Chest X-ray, PA view. Patient: 49 years old, sex M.
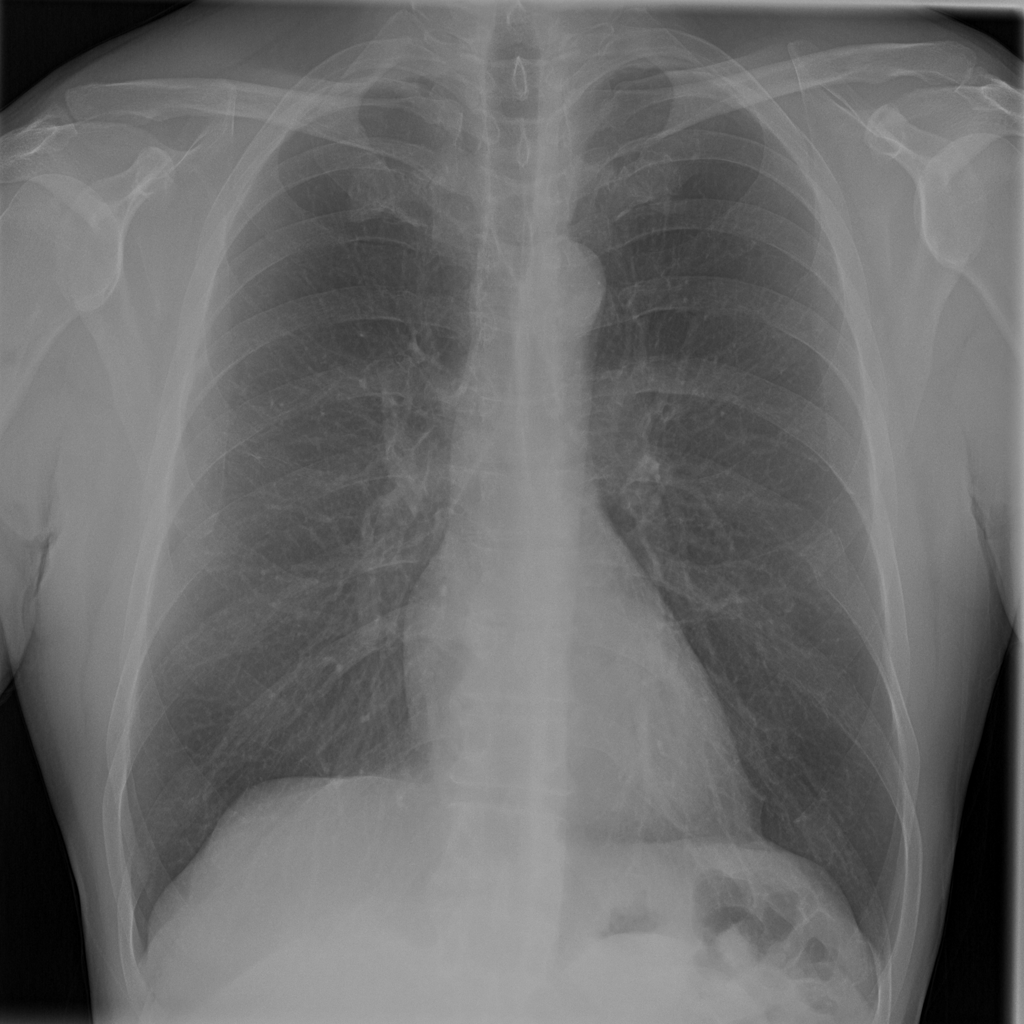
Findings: No Finding